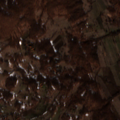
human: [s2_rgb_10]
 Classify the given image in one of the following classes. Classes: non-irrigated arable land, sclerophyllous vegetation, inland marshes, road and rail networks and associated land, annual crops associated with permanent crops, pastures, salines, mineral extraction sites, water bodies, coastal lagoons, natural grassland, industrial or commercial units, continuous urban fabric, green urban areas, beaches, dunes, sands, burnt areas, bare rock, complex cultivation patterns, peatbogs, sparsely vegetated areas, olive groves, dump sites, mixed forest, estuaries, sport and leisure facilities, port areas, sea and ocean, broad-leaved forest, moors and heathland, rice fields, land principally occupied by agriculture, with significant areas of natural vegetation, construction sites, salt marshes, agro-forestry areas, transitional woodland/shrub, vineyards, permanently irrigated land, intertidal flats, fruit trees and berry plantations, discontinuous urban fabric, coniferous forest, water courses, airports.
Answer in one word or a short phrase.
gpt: land principally occupied by agriculture, with significant areas of natural vegetation, broad-leaved forest, transitional woodland/shrub